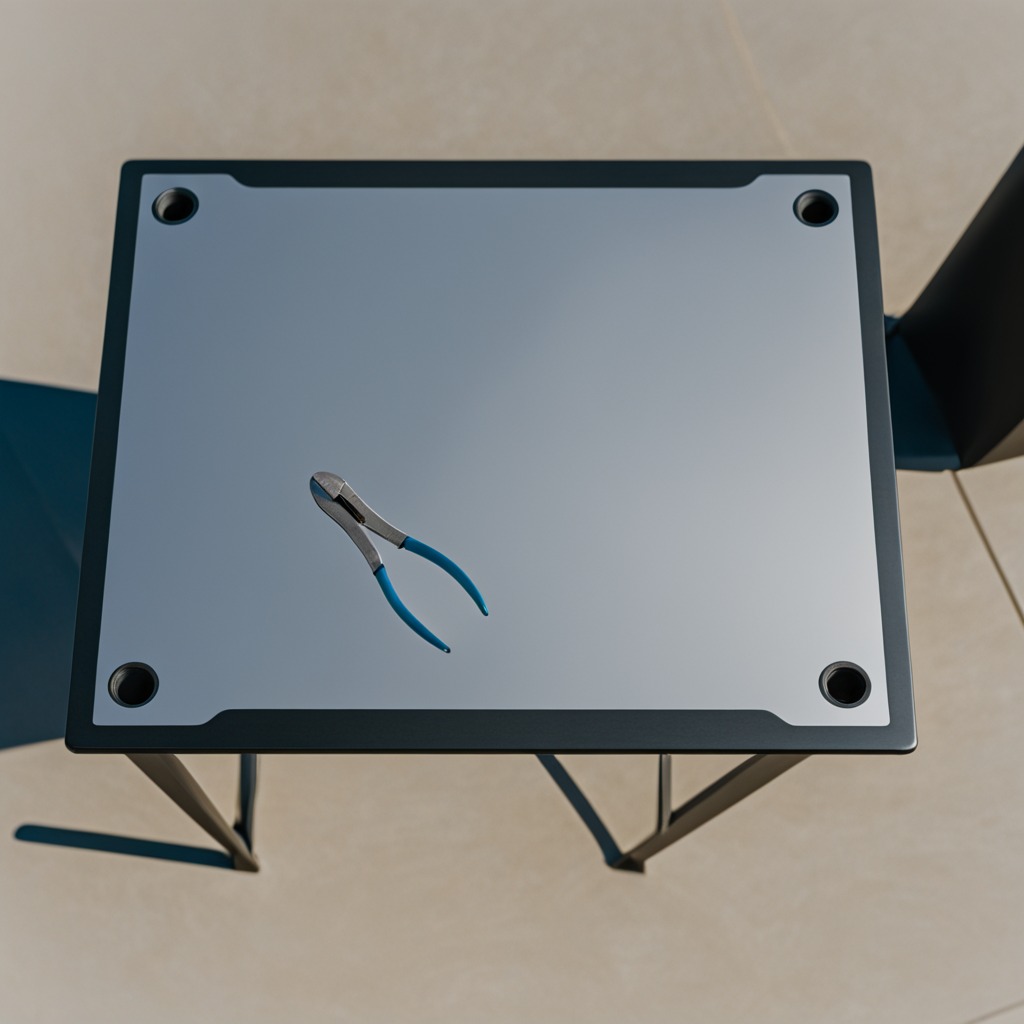
A plier is lying on a clean utility table in a temporary outdoor tool station afternoon light present textured surface.